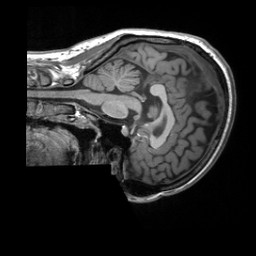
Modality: T1w
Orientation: sagittal
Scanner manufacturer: siemens
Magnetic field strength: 3 T
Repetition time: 2 s
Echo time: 0.0023 s